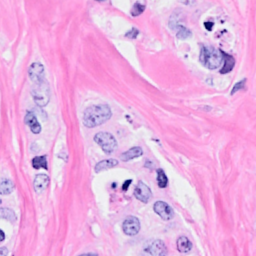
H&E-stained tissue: Breast